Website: bh-photo
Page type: customer-info-address
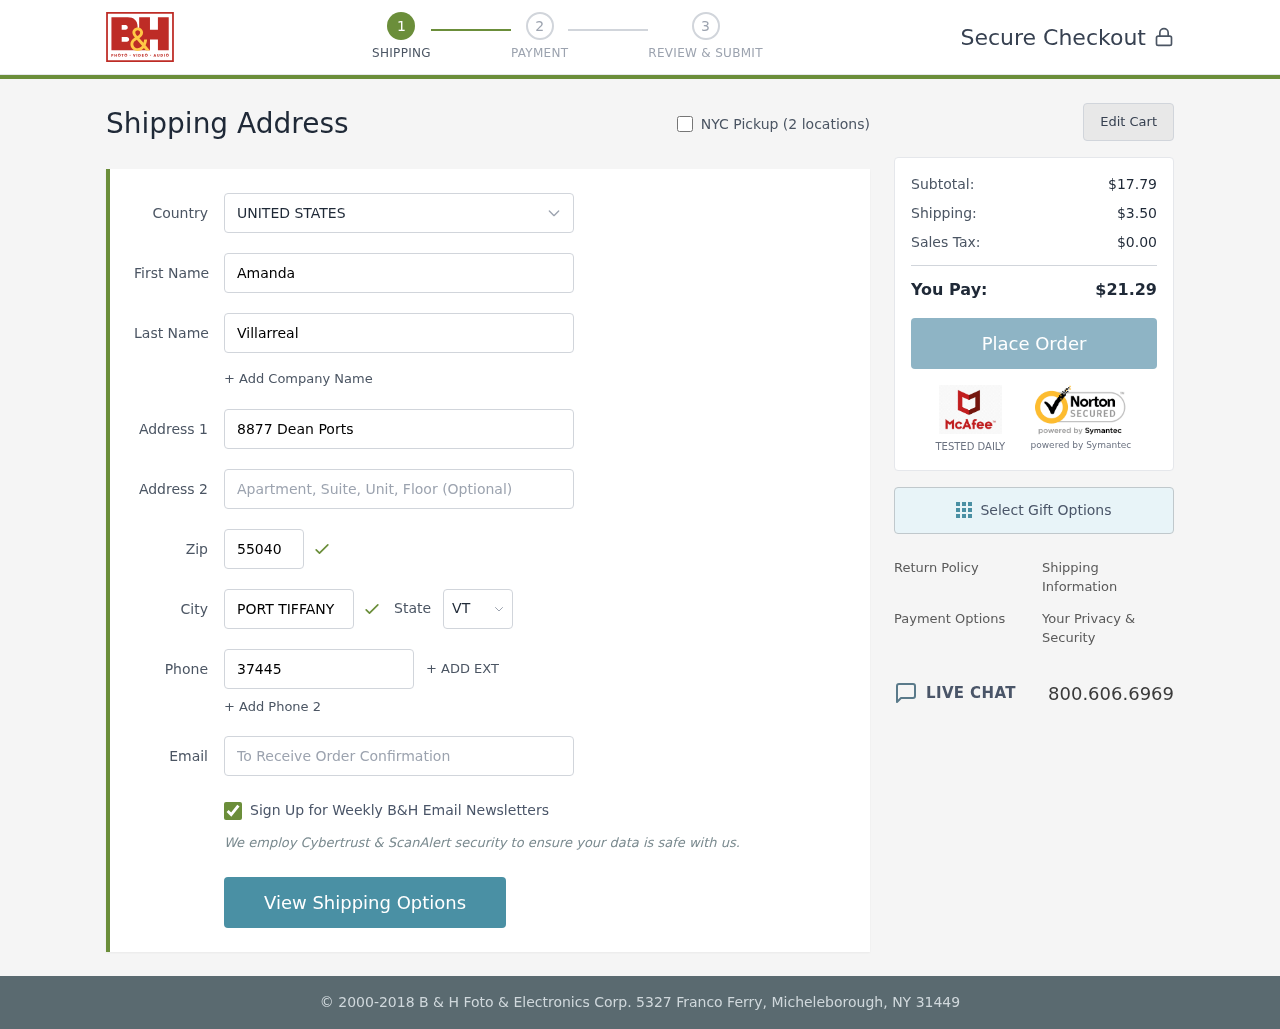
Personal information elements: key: PII_CITY
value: Port Tiffany
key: PII_COUNTRY
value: United States
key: PII_EMAIL
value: amandavillarreal@yahoo.com
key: PII_FIRSTNAME
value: Amanda
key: PII_LASTNAME
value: Villarreal
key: PII_PHONE
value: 3744516064
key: PII_POSTCODE
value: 55040
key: PII_STATE_ABBR
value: VT
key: PII_STREET
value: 8877 Dean Ports
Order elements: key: ORDER_SUBTOTAL
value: $17.79
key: ORDER_SHIPPING_COST
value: $3.50
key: ORDER_TAX
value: $0.00
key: ORDER_TOTAL
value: $21.29